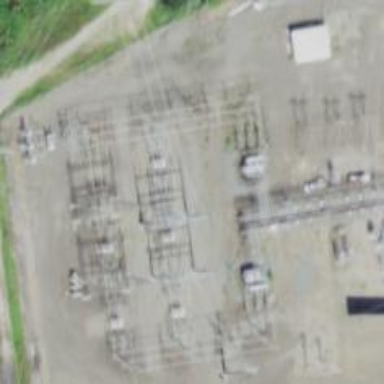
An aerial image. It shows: Switch for power supply.